一年级 · 计数
数一数, 填一填。

一共有（）朵花, 其中 有（）朵; @̧有（）朵， 凤比气少（）朵。
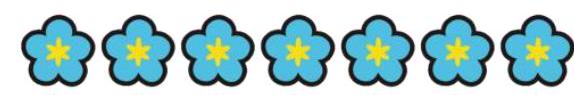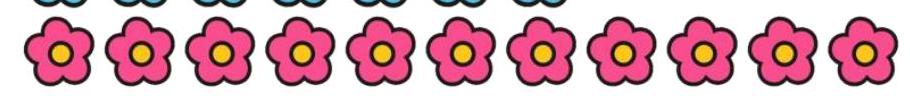
答案: $18 \quad 7 \quad 11 \quad 4$